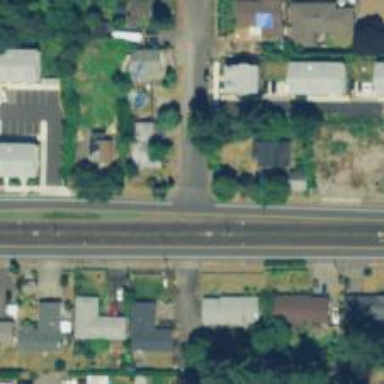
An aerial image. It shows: Residential road with sidewalk on the left side.